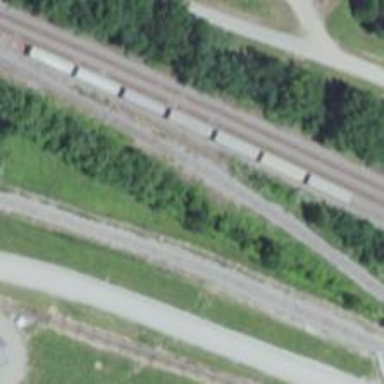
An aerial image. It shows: Railway yard in service.